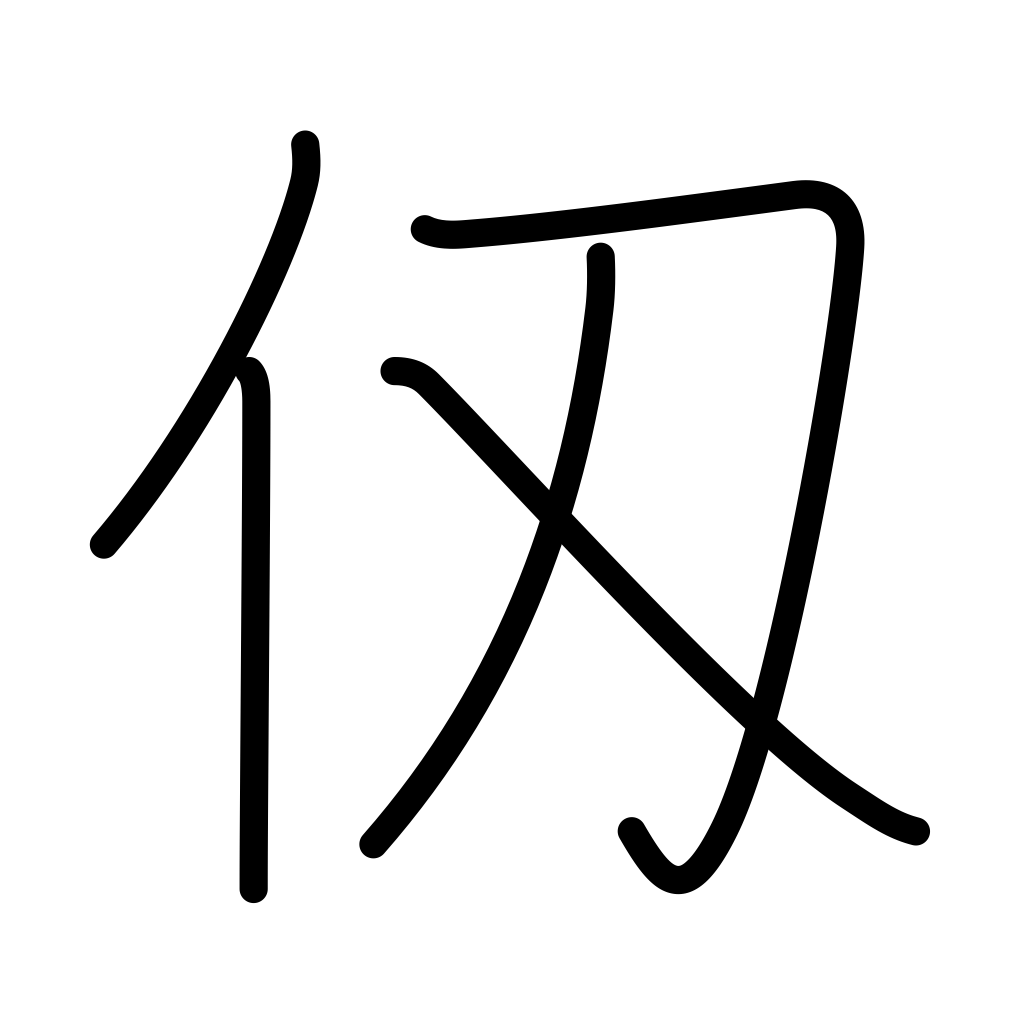
Meaning: fathom